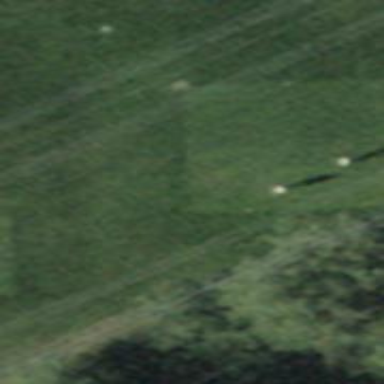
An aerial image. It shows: Golf tee on grassy land.